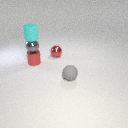
small red metal sphere behind small gray rubber sphere